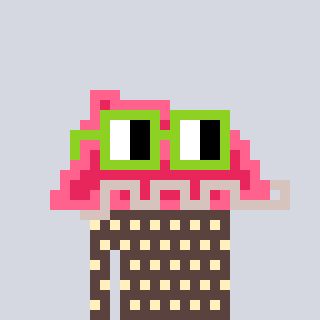
a pixel art character with square light green glasses, a retainer-shaped head and a darkbrown-colored body on a cool background